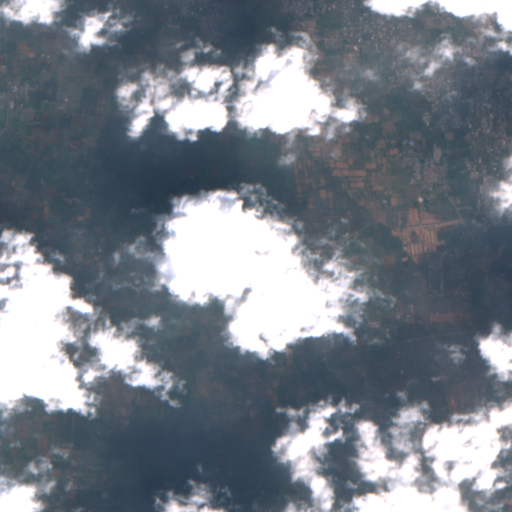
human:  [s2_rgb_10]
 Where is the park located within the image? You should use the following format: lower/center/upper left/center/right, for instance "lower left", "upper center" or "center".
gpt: The park is located in the upper right of the image.
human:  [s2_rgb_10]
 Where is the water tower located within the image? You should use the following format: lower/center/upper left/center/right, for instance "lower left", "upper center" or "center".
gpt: The water tower is located in the lower right of the image.
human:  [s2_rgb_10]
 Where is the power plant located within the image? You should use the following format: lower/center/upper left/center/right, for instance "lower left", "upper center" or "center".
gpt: There is no power plant in the image.